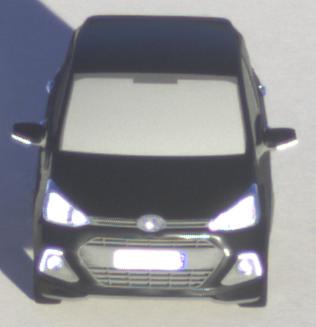
Make: Hyundai
Model: i10
Detailed model: Gen. 2
Model produced from: 2013
Model produced until: 2019
Doors: 5
Color: black
Road condition: dry road
Daytime: sunrise or sunset
Contrast: low contrast